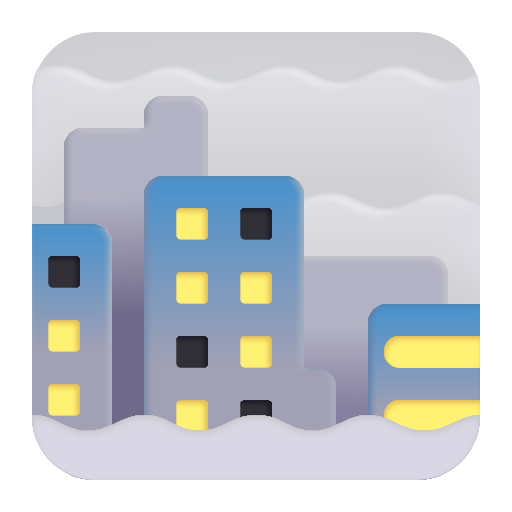
foggy color